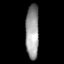
Tissue: lung
Cell type: Epithelial cells
Senescence score: 0.211
Nuclear area (px): 707
Mean DAPI intensity: 153.103